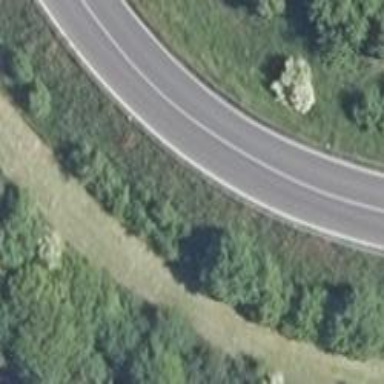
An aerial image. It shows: Asphalt trunk link motorroad.